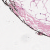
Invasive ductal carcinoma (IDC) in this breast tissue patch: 0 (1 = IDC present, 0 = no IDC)